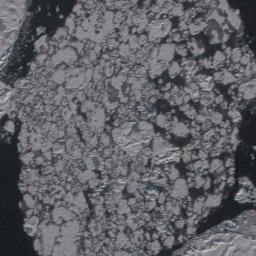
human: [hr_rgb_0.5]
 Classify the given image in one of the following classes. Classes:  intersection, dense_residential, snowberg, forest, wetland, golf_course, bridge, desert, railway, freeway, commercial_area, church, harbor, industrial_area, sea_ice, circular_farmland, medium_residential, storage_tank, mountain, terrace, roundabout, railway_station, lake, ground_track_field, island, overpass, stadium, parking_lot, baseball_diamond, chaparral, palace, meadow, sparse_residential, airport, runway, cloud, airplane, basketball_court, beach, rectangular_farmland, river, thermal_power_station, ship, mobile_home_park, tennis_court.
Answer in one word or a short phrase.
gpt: sea_ice